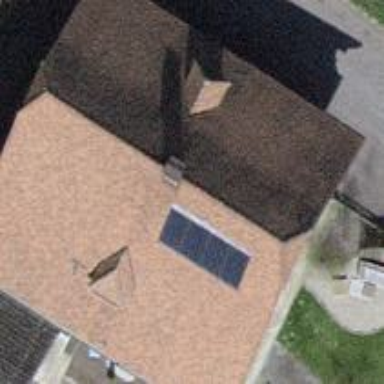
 consisting of solar photovoltaic panels."